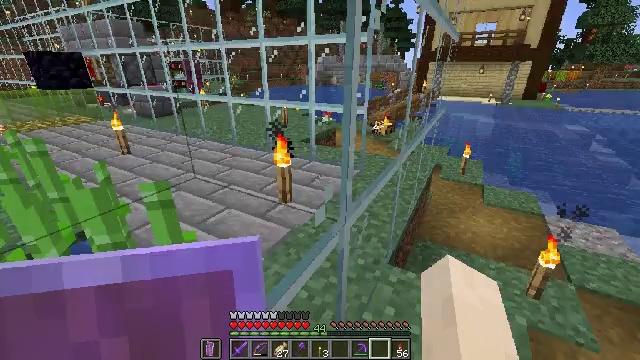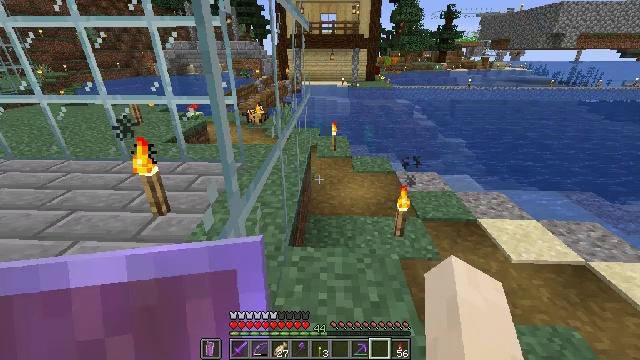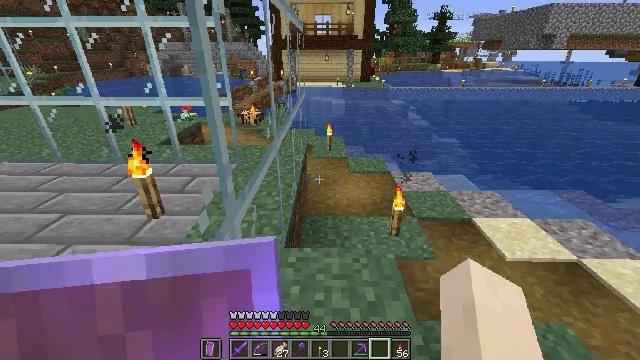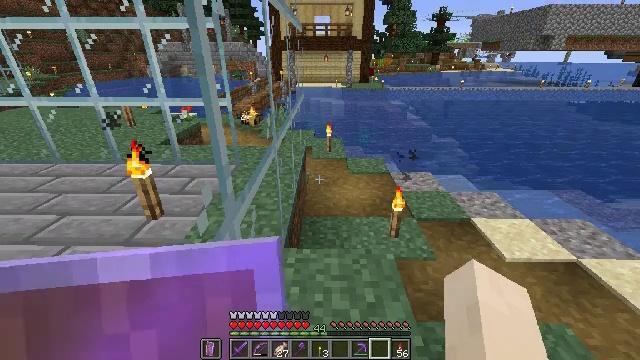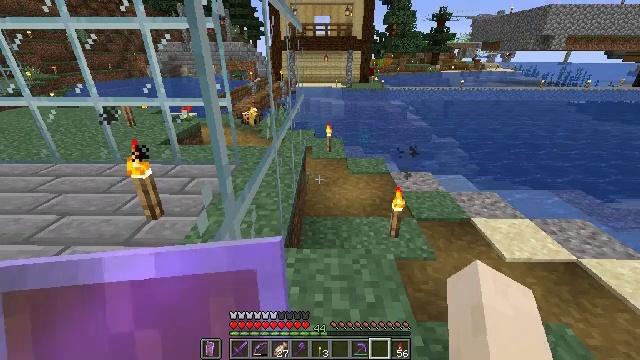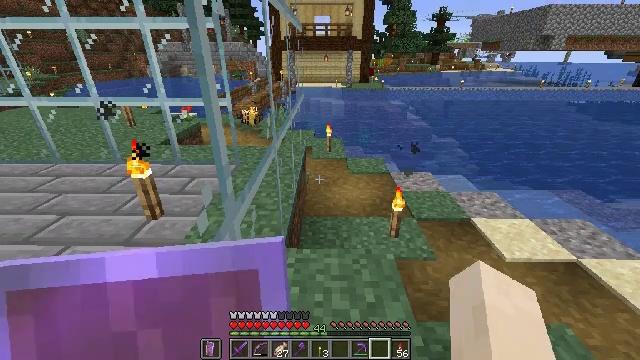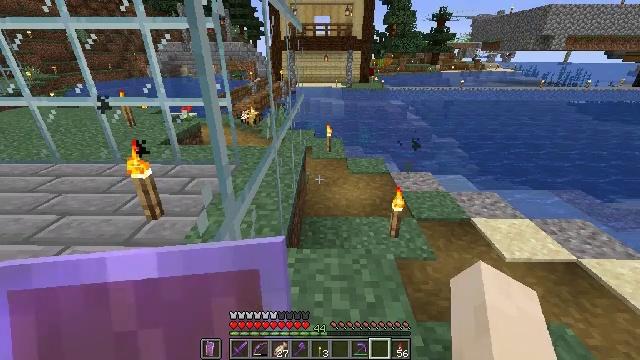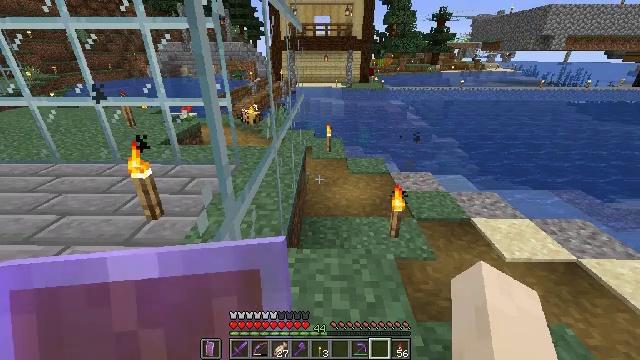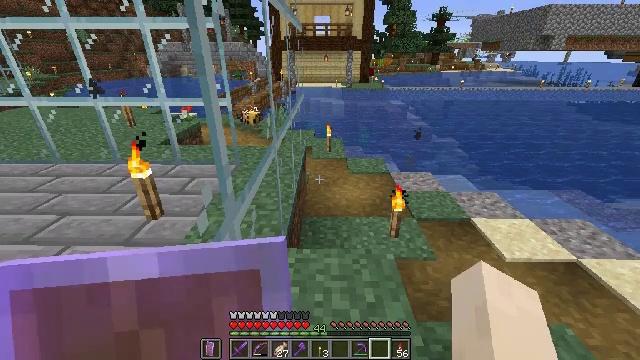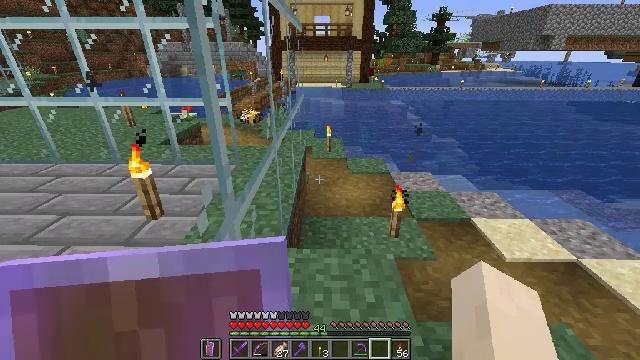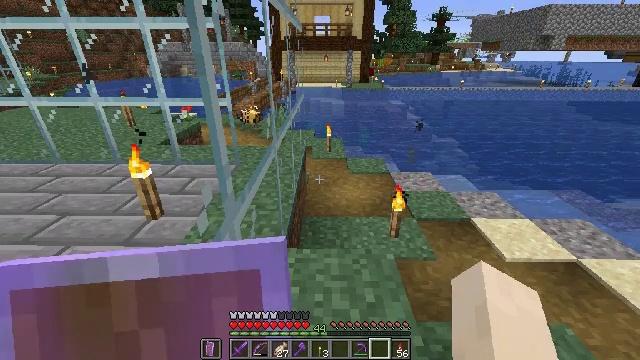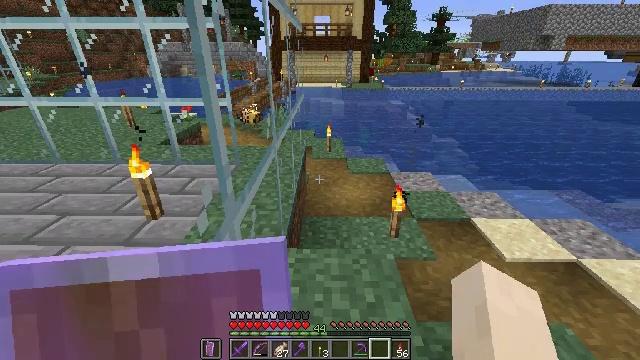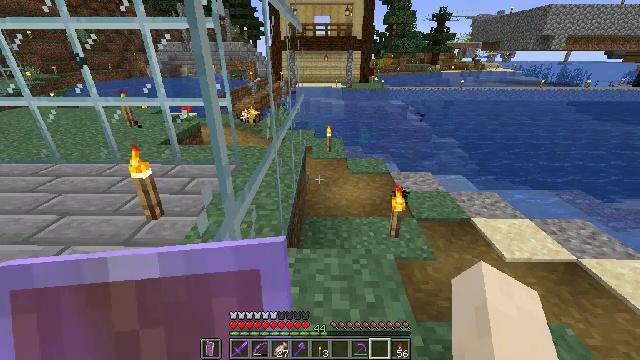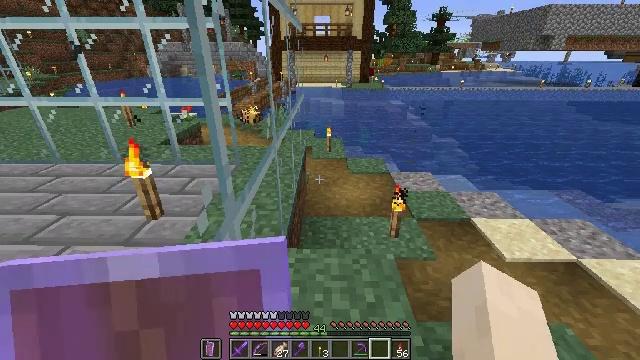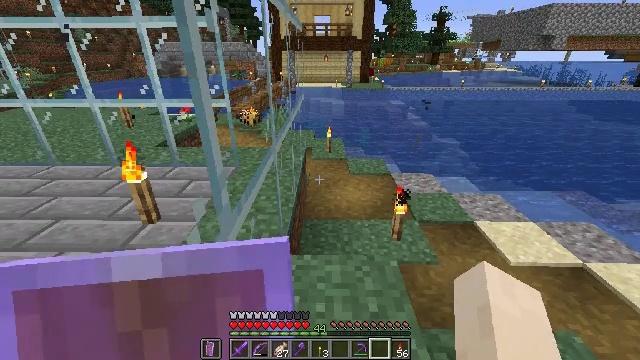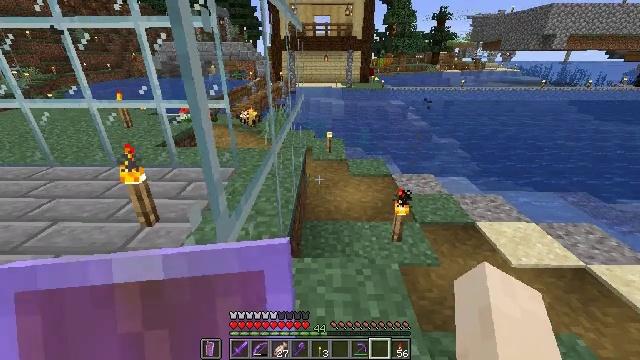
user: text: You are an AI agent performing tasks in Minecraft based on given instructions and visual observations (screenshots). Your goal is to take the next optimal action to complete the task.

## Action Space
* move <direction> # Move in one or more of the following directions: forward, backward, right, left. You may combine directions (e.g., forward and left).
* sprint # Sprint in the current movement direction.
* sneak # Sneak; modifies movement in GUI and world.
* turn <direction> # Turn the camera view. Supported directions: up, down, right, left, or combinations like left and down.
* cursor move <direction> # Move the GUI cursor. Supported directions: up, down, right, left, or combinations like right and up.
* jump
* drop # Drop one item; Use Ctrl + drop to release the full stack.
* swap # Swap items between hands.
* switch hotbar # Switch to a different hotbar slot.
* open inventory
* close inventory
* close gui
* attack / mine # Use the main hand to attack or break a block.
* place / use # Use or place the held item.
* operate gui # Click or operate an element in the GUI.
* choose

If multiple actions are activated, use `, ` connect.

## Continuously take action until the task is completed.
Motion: motion action
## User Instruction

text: Break the bone block to gather material.
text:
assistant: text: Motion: turn right and down
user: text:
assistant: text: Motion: turn right
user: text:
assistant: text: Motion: no_op
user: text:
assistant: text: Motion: no_op
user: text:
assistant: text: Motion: no_op
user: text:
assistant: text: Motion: no_op
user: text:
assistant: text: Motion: no_op
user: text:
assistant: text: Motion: no_op
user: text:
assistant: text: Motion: no_op
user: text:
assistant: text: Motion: no_op
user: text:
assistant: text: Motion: no_op
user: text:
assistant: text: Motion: no_op
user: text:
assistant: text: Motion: no_op
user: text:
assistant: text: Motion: move forward
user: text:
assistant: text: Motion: move forward
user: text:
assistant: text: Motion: move forward, turn right and up
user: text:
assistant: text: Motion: move forward, turn right and up
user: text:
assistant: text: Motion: move forward, turn right and up
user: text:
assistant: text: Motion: turn right
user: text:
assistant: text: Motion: no_op
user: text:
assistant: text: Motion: no_op
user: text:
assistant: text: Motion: no_op
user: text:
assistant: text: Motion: no_op
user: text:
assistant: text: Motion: no_op
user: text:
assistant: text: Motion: no_op
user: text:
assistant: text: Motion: no_op
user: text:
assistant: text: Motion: move forward
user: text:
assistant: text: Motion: move forward
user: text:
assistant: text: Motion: move forward
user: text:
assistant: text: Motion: move forward